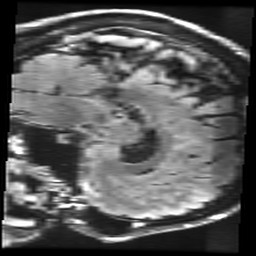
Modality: FLAIR
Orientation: sagittal
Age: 64
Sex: male
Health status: healthy
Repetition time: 12 s
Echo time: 0.09782 s